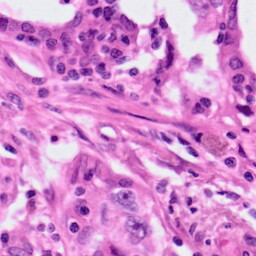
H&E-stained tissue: Lung